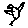
Label: bird